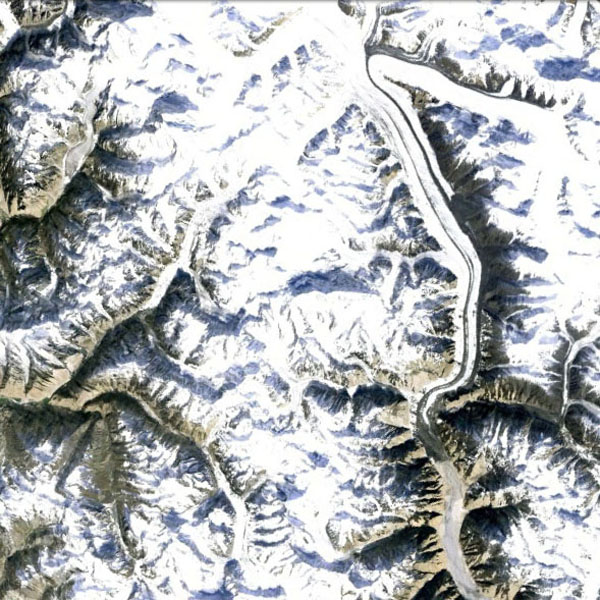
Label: Mountain